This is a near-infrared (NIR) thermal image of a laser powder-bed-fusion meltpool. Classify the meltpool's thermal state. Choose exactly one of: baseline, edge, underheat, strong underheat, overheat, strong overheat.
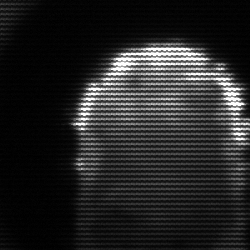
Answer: baseline